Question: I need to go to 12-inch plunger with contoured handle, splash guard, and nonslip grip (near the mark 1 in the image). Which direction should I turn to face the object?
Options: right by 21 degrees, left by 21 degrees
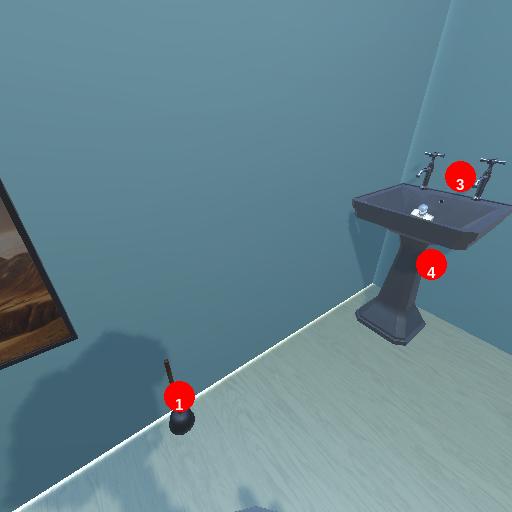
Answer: right by 21 degrees